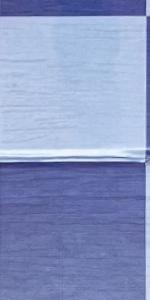
Label: Empty